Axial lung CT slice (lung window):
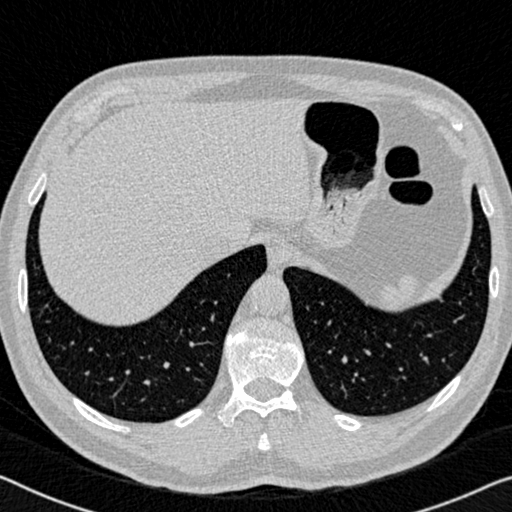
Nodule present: no